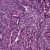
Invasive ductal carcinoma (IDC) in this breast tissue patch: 1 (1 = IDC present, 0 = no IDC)